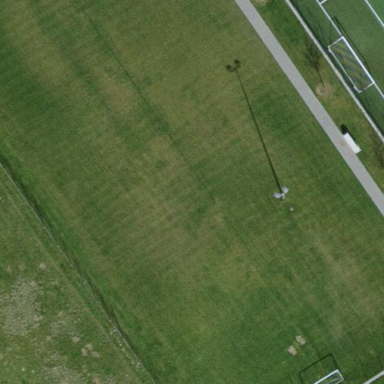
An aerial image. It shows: Soccer pitch for leisure land activities.